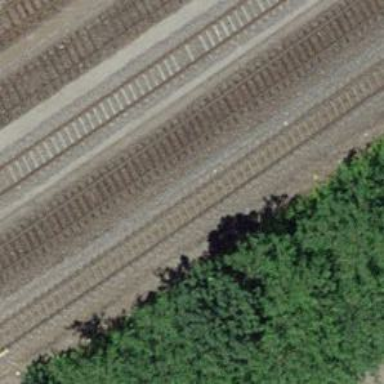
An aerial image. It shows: Railway milestone.